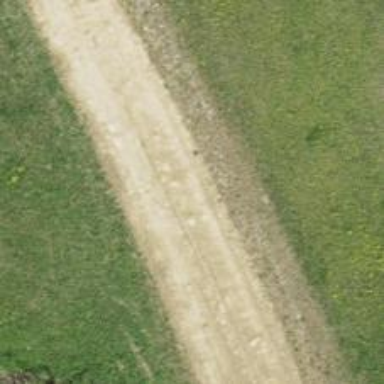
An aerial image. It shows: Track with grade2 tracktype.